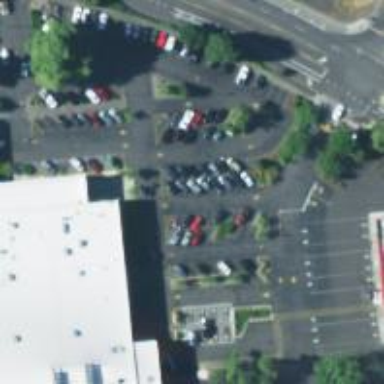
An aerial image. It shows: Parking space.